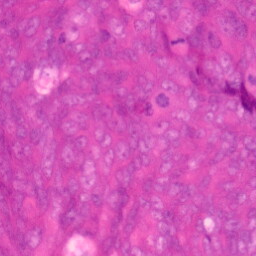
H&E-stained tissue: Colon